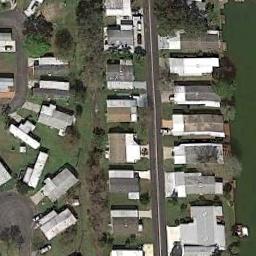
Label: mobile_home_park